Question: I have a query that is running very slowly. The table is was querying has about 100k records and no indexes on most of the columns used in the where clause. I just added indexes on those columns but the query hasn't gotten any faster.
I think this is because when a column is indexed, it's value is written in the index at the time of insertion. I just added the indexes now all those records were added. So is there a way to "re-run the indexes" on the table?
## Edit
Here is the query and explain result:

Oddly enough when I copy the query and run in directly in my SQL manager tool it runs quite fast so may bye the problem is in my application code and not in the query itself.
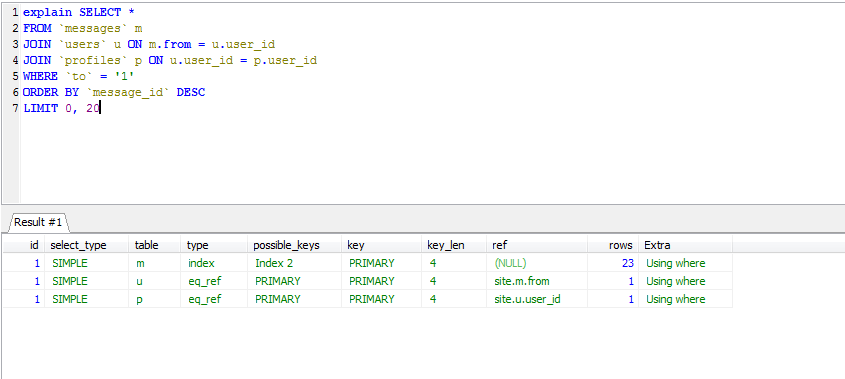
Answer: Mysql keeps consistent indexes. It does not matter if the data is added first, the index is added first, or the data is changed at any time. The same final index will result (assuming the same final data and index type).
Your slow query is not caused by adding the index later. There will be some other reason.